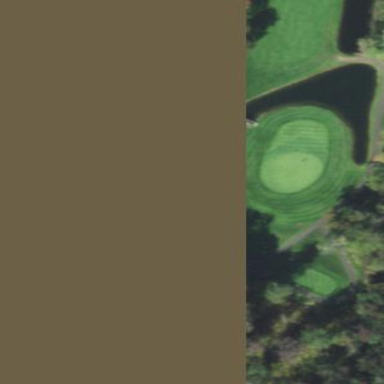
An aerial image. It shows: Water hazard in golf course. The hazard is natural water feature.